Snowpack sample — Snodgrass Mountain, Crested Butte, Colorado (2/4/25, 12:06 PM MST)
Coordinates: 38.923, -106.968
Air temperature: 35 °F
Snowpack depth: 80 cm
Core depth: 20 cm
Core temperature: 33.8 °F
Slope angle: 14°, slope face: 78°
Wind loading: low
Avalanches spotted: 0
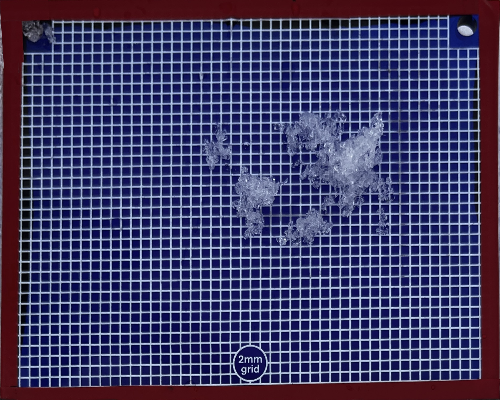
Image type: profile
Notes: No avalanches nearby, unusually warm weather for the last month reported by residents, Collected 25 yards from treeline